Field crop: maize
Growth stage: 2
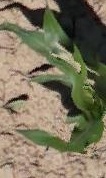
Species: maize